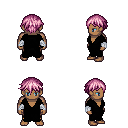
a pixel art fantasy rpg character, male body template, human, dark skin, black robe, gold greaves, pink short bangs hairstyle, white cloth bandages, four views (front, back, left, right), 2x2 character sprite sheet, small pixel art, hard edges, no anti-aliasing